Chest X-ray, AP view. Patient: 36 years old, sex F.
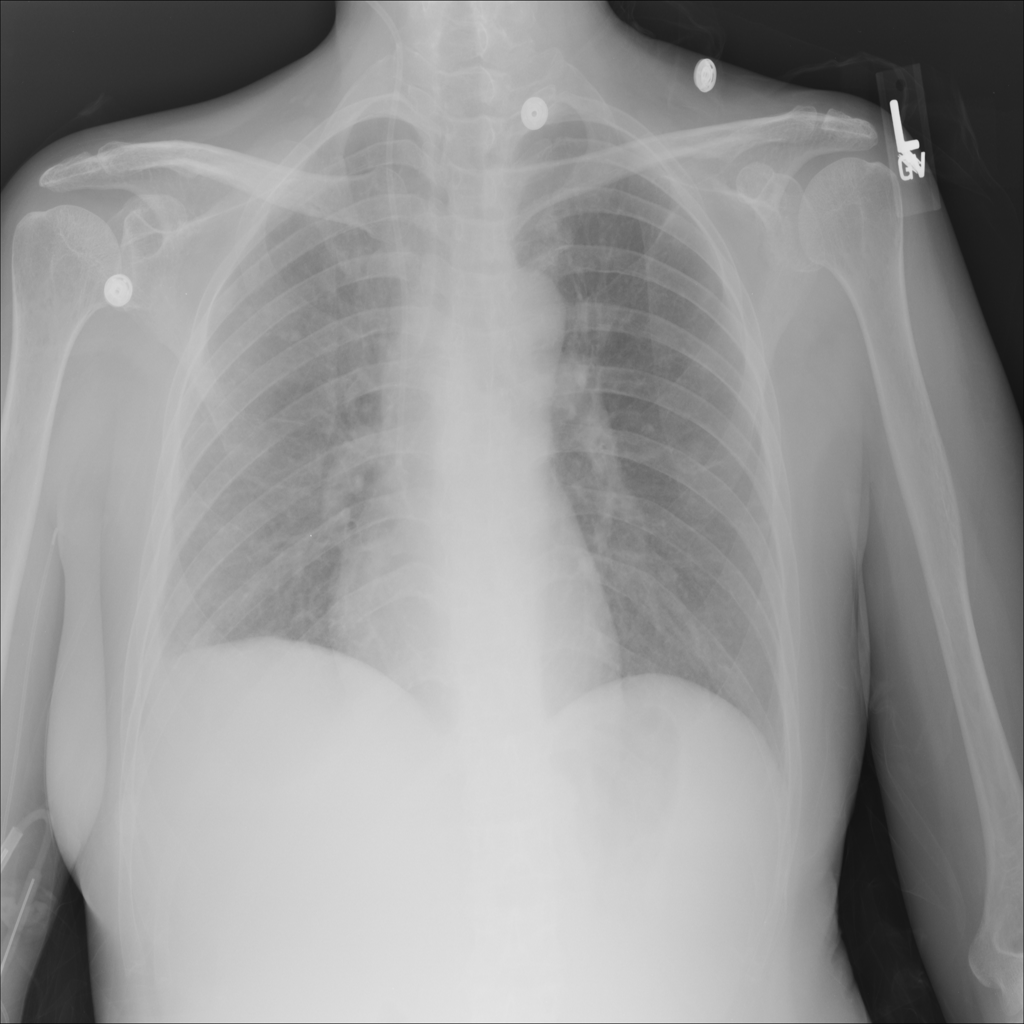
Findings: No Finding